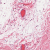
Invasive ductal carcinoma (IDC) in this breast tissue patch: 0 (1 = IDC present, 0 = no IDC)